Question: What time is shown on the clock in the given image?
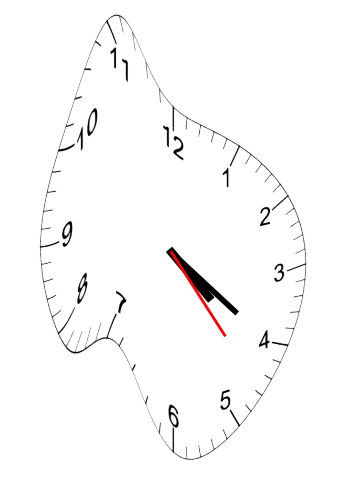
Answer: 04:20:23